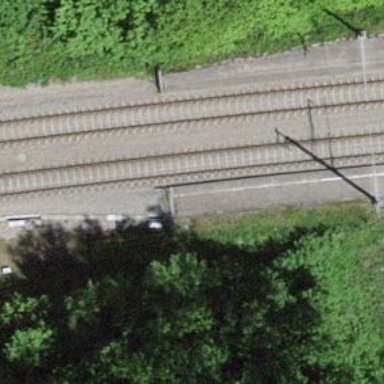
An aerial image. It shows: Platform on the railway.